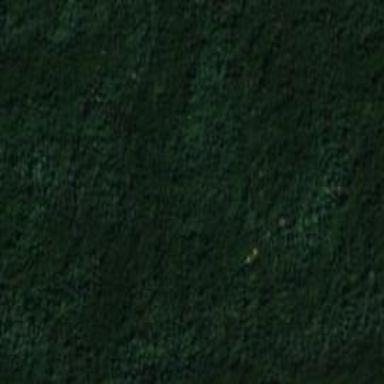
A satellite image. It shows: Logging area.